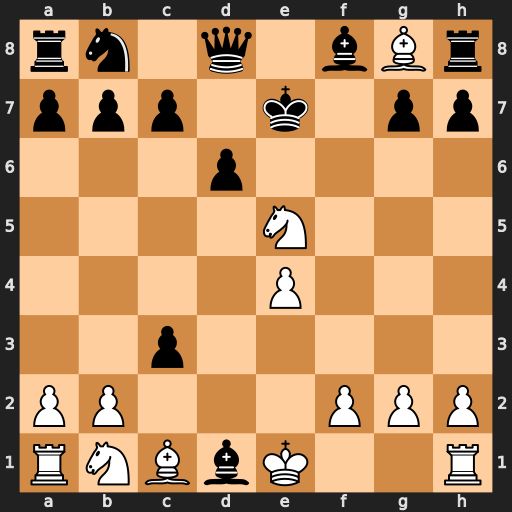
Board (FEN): rn1q1bBr/ppp1k1pp/3p4/4N3/4P3/2p5/PP3PPP/RNBbK2R
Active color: w
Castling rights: KQ
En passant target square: -
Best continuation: Bg5+ Ke8 Bf7#